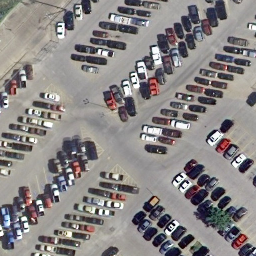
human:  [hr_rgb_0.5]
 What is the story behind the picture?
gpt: parking lot